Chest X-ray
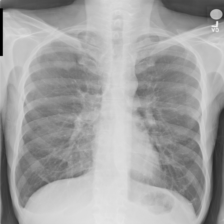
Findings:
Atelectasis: negative
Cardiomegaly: negative
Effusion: negative
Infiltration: negative
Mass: positive
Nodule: positive
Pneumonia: negative
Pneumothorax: negative
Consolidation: negative
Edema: negative
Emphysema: negative
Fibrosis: negative
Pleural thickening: negative
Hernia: negative